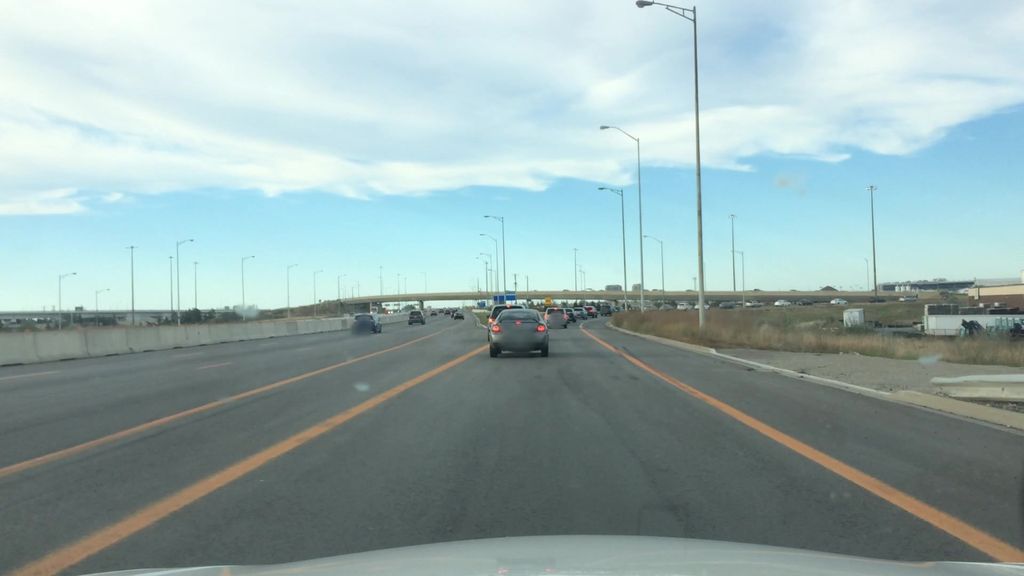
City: toronto